Question: I have noticed recently that in net beans sometimes lines are left on the screen and aren't cleaned up. I cant get a screen shot for some reason so an image from my phone will have to do:

Is there a setting I need to change, or something? or is it a problem with my monitor?
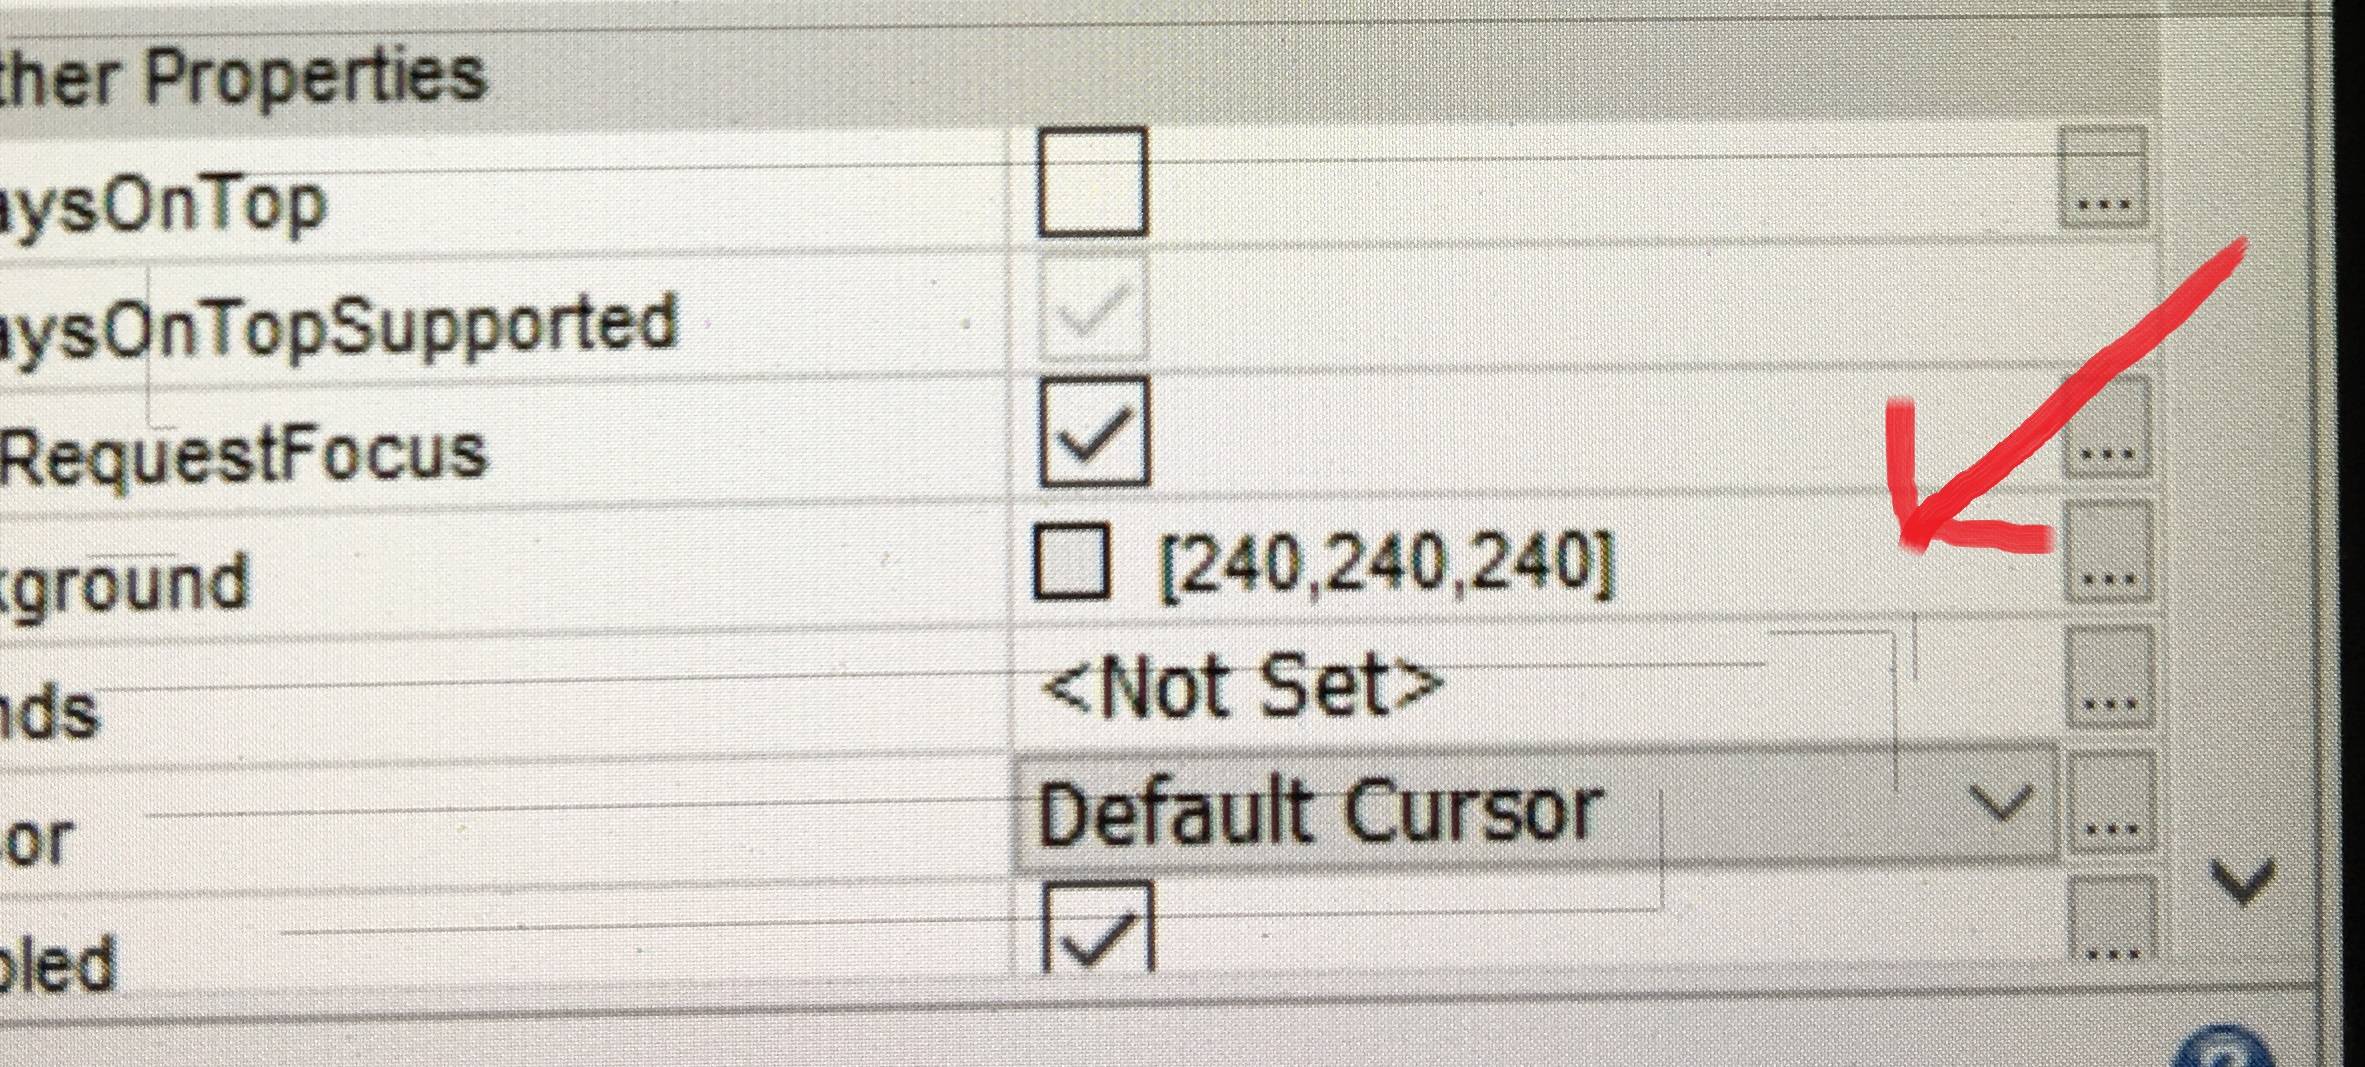
Answer: Nope, just minimalize/resize window to redraw